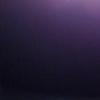
Label: space